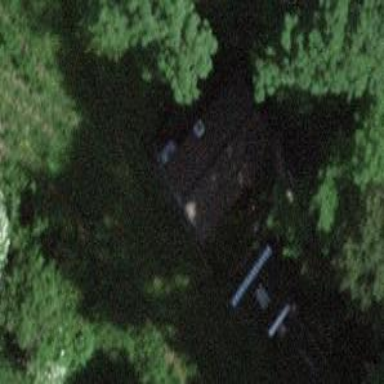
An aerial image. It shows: Gabled roof on farm auxiliary building.